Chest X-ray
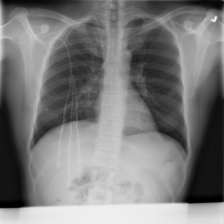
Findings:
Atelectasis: negative
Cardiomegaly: negative
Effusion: negative
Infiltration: negative
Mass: negative
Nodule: negative
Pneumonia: negative
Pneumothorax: negative
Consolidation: negative
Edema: negative
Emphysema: negative
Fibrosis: negative
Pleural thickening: negative
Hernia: negative